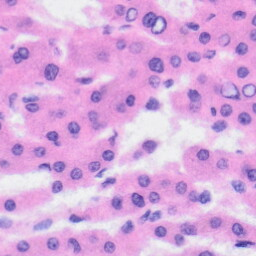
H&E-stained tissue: Liver